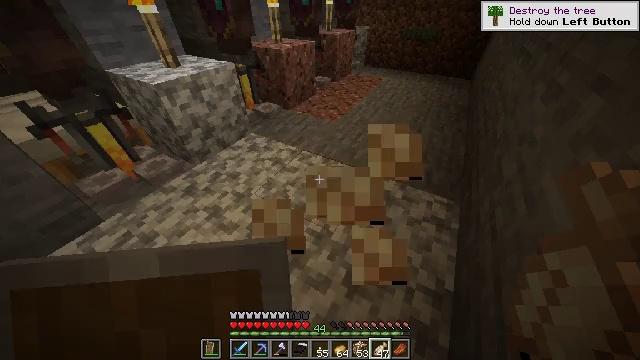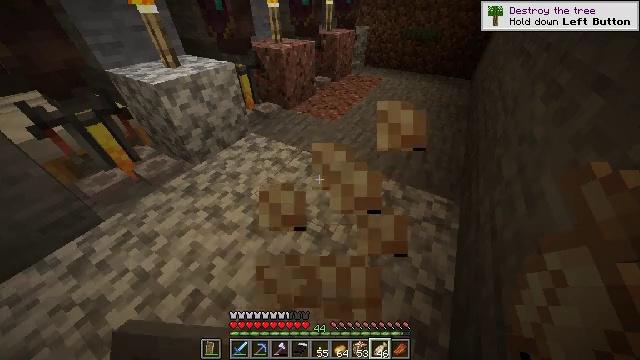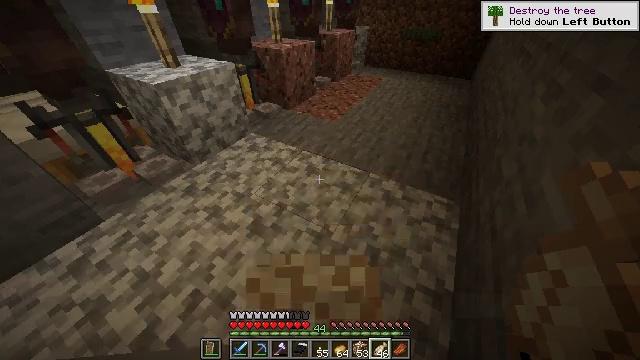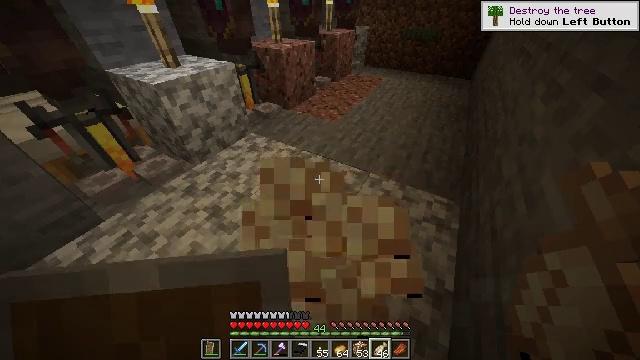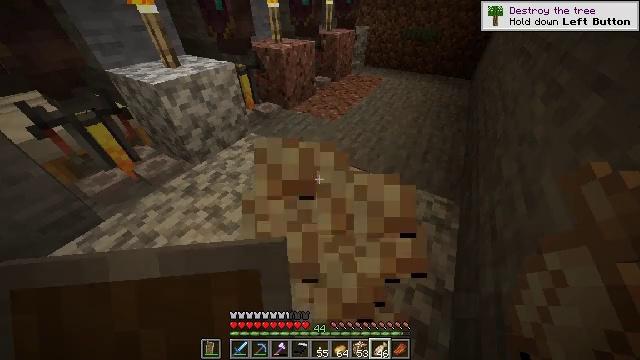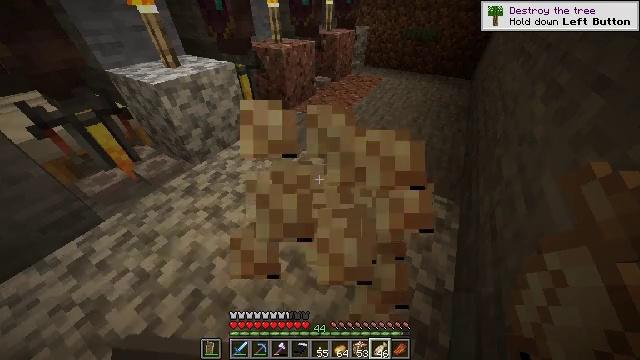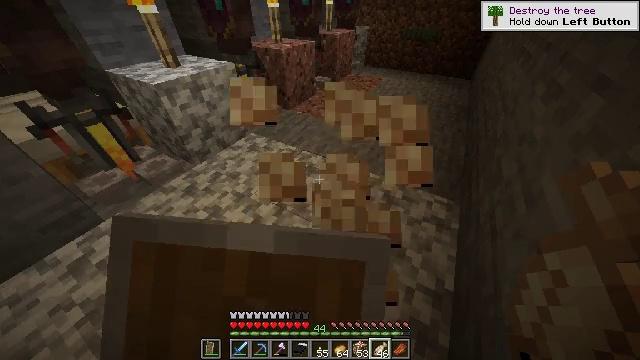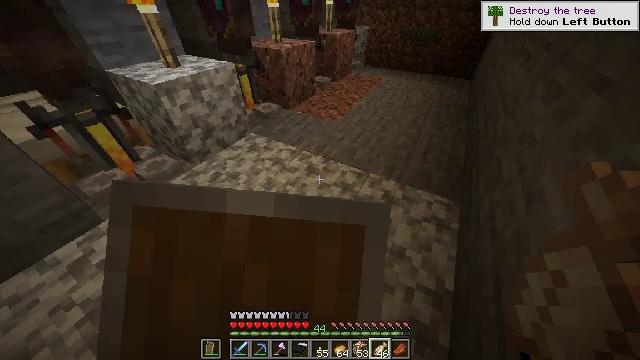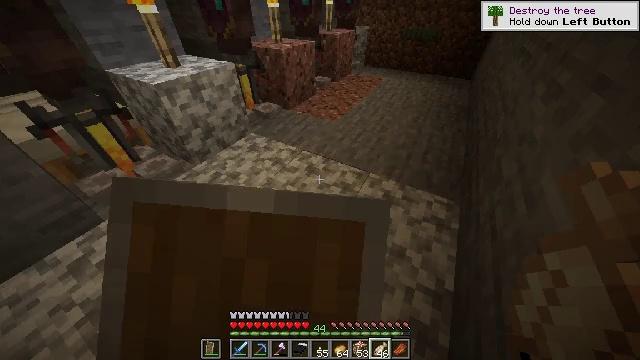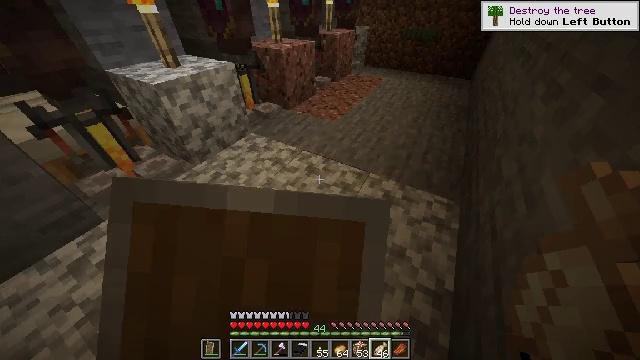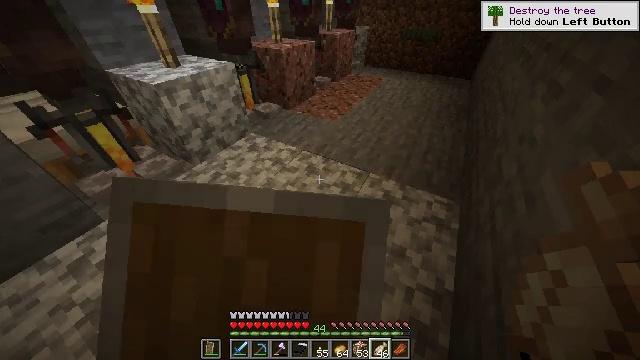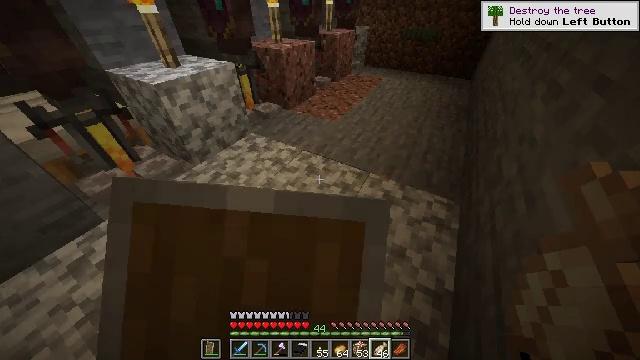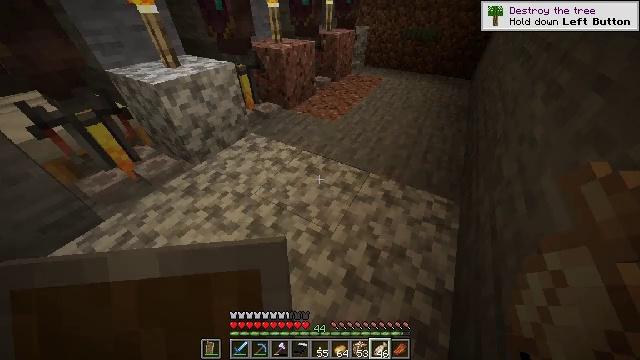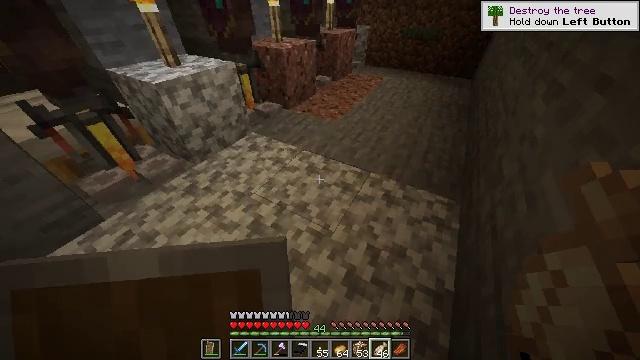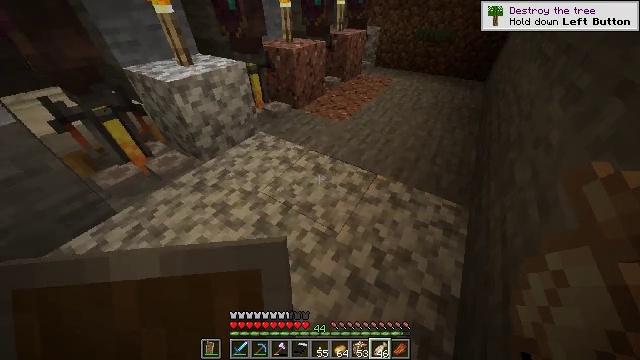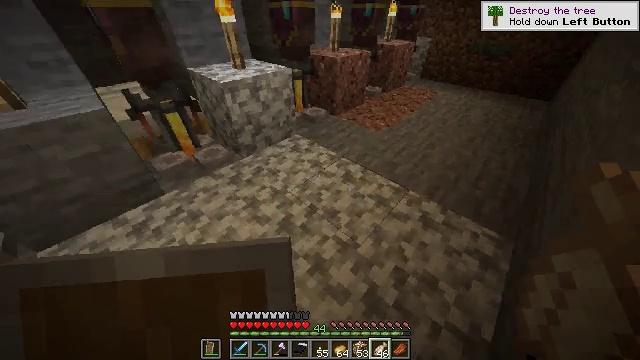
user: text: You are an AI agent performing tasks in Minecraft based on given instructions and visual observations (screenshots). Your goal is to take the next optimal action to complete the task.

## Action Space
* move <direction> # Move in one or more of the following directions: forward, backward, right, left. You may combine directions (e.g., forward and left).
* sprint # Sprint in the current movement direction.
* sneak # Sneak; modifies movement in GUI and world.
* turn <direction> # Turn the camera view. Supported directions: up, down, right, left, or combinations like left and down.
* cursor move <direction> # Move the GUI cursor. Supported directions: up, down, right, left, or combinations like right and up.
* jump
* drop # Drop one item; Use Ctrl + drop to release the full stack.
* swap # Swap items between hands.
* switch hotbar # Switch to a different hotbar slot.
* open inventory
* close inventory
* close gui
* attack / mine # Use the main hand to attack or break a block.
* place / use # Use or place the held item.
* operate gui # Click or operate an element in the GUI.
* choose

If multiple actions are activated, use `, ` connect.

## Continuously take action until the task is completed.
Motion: motion action
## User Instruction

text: Drop a potato.
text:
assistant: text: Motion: use / place
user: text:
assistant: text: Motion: use / place
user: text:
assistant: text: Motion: use / place
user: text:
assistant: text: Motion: use / place
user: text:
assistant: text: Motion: use / place
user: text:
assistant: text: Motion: use / place
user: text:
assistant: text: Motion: use / place
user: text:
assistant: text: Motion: use / place
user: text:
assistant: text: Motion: use / place
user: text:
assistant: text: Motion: use / place
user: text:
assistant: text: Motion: use / place
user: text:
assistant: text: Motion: no_op
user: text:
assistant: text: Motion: no_op
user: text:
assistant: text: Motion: turn left
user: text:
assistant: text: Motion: turn left and up
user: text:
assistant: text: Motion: turn left and up
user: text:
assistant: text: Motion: turn left and up
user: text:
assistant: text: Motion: turn left and up
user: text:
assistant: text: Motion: turn left and up
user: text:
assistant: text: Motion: turn left
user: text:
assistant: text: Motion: turn left
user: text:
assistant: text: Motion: turn left and up
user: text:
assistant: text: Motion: turn left and up
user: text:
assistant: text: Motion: turn left and up
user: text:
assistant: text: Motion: turn left
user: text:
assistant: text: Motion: turn left
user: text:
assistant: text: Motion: turn left
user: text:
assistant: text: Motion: no_op
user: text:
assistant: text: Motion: move left
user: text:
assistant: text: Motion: move forward and move left